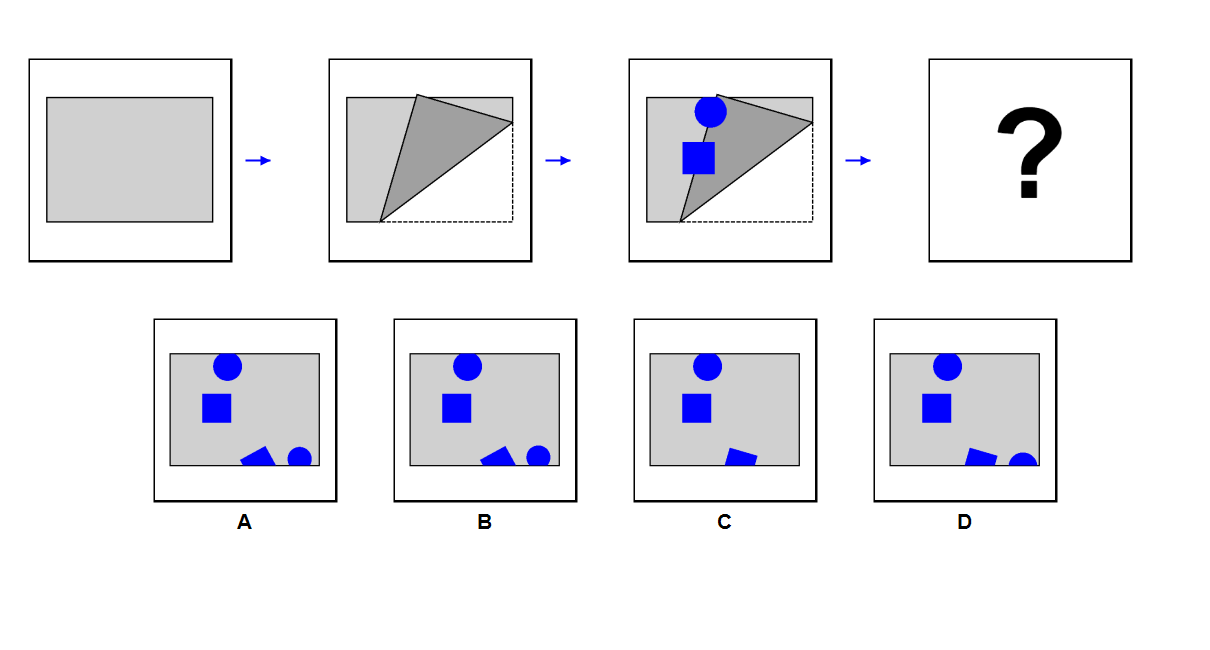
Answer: D